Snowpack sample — Loveland Pass, Silver Plume, Colorado, USA (12/14/25, 10:50 AM MST)
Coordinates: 39.664, -105.882
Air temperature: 36 °F
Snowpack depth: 67 cm
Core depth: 20 cm
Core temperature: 46.4 °F
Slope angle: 6°, slope face: 326°
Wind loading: low
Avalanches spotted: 0
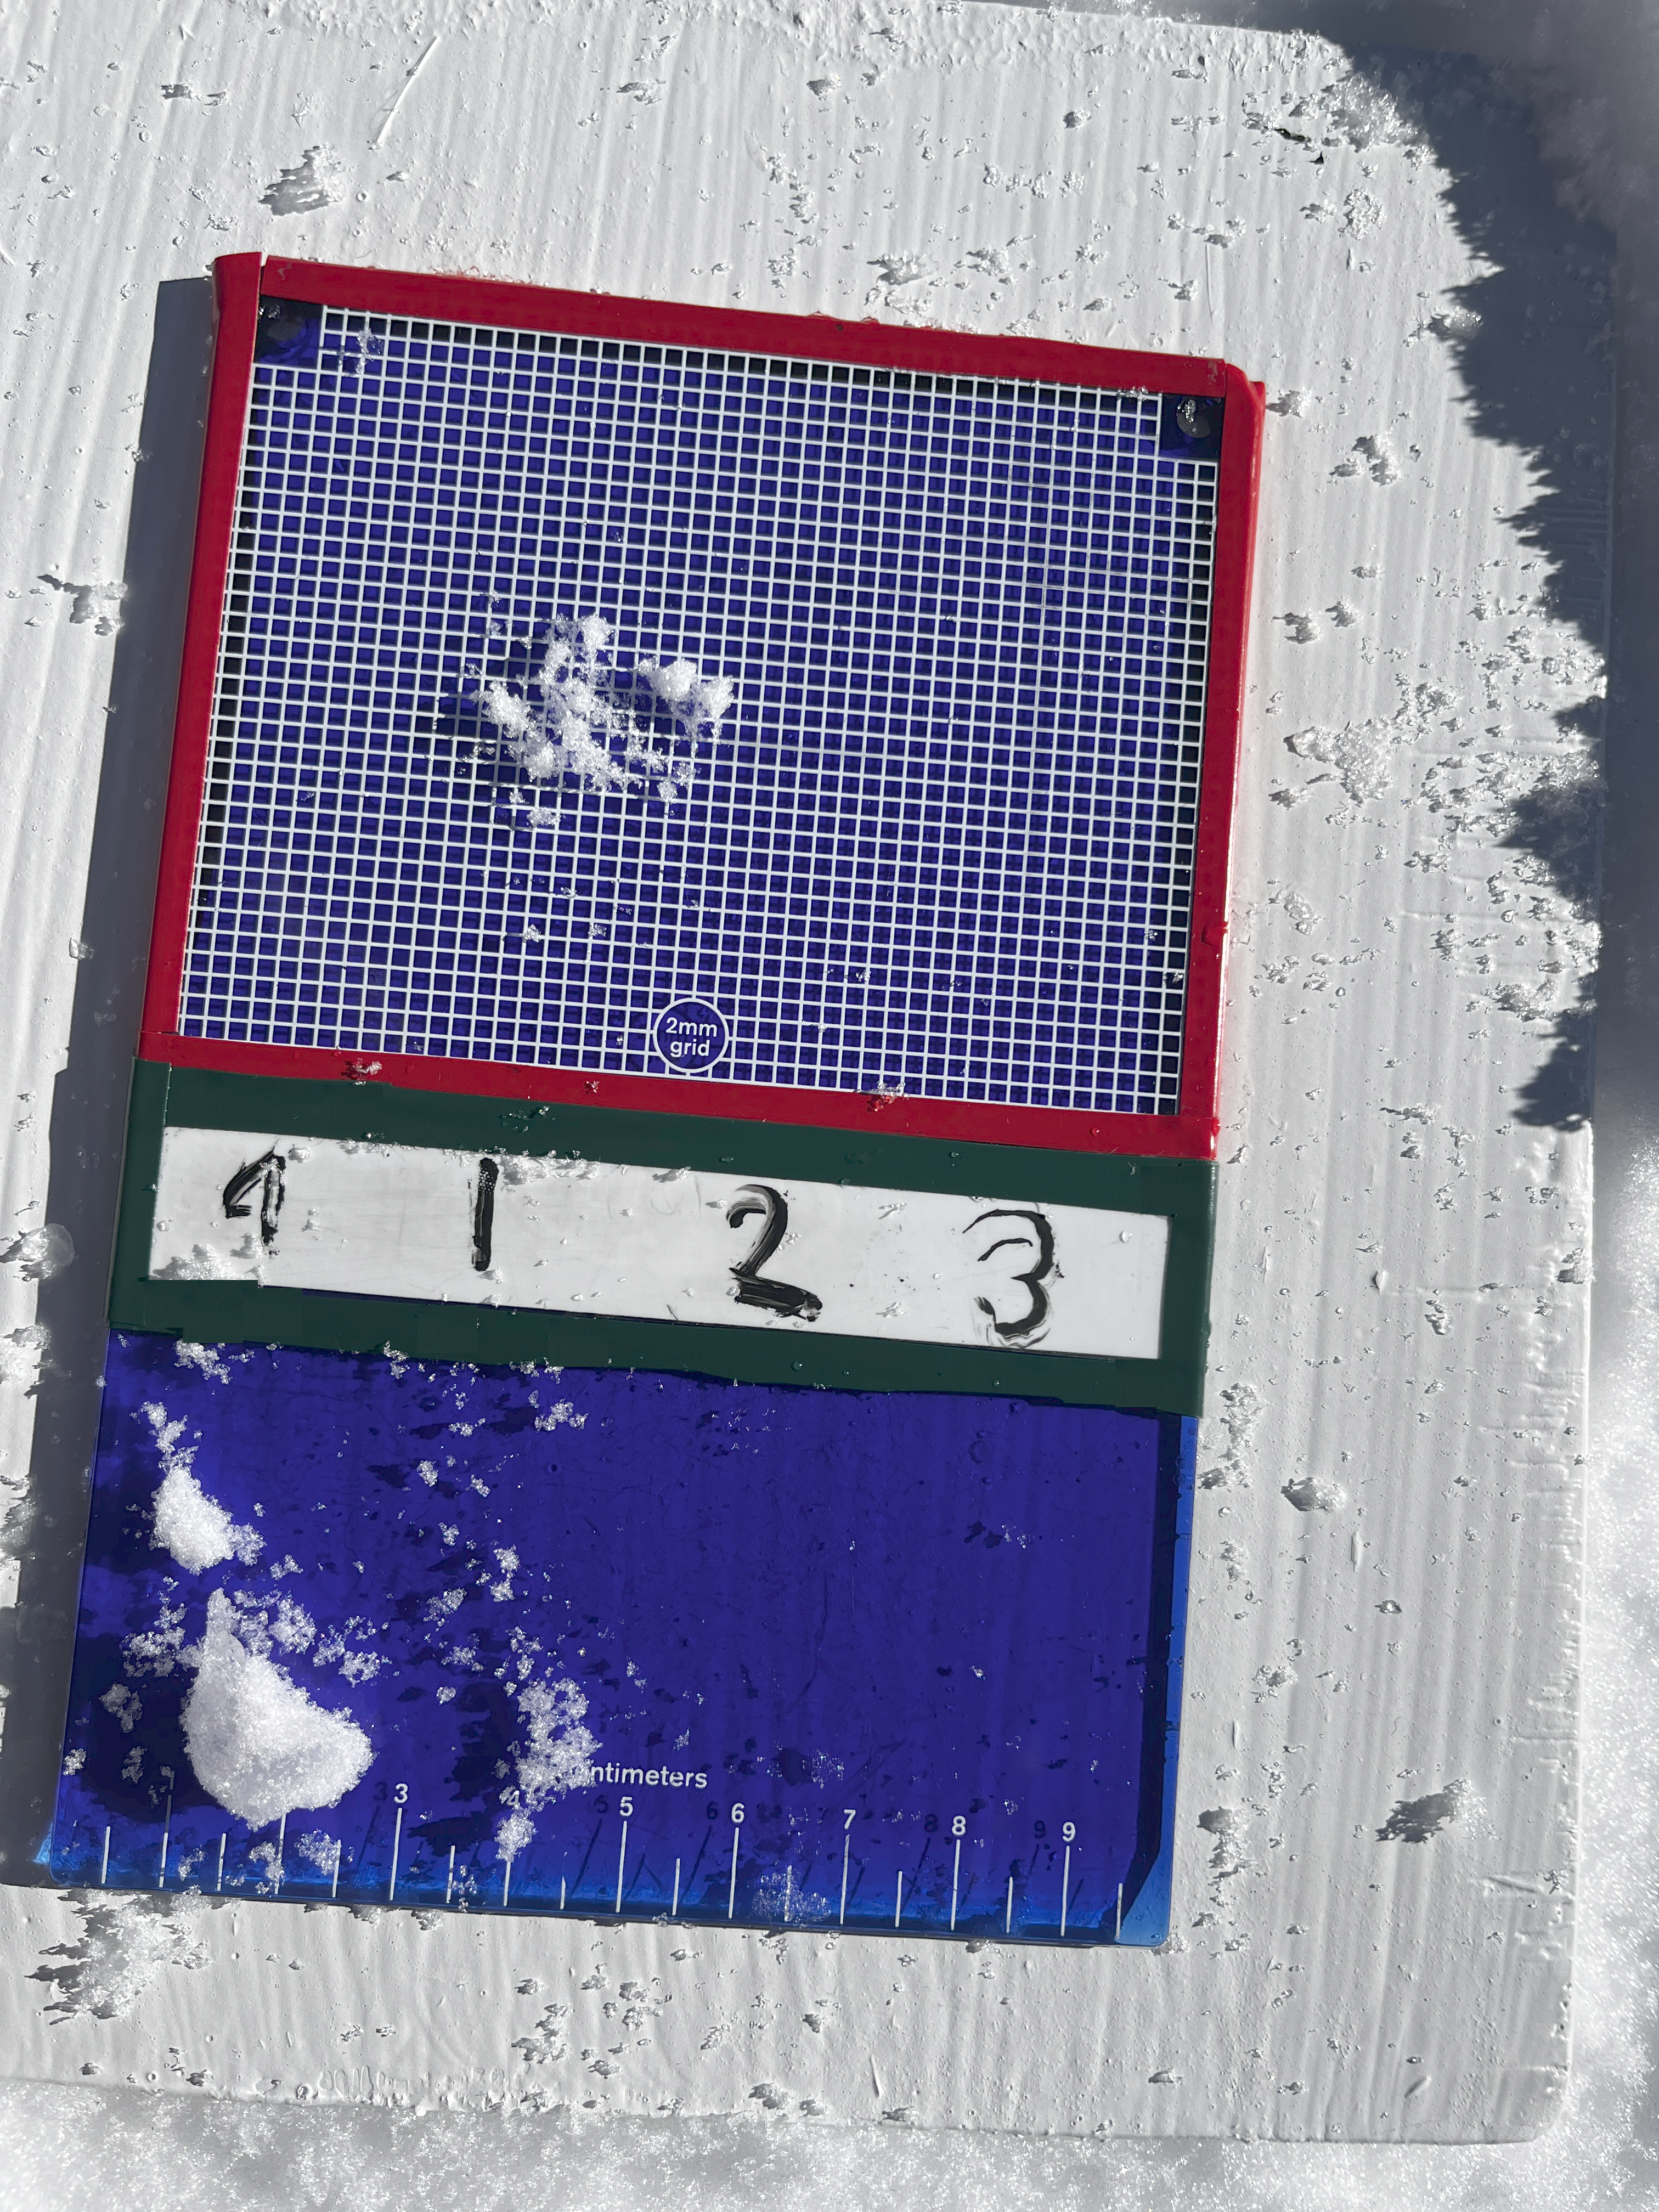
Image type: crystal_card
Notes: No avalanches spotted, very late start to the season with minimal snowpack